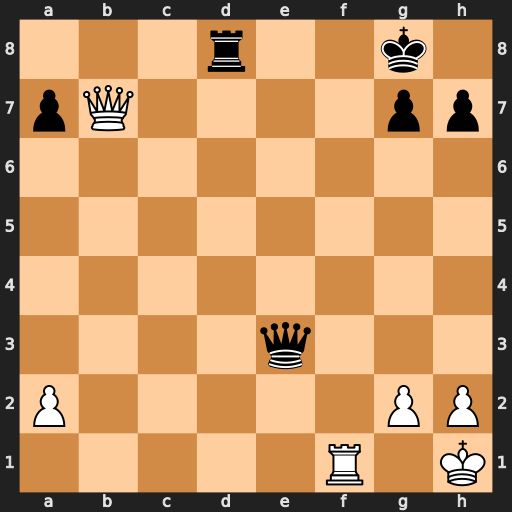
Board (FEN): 3r2k1/pQ4pp/8/8/8/4q3/P5PP/5R1K
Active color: w
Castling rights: -
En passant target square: -
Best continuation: Qf7+ Kh8 Qf8+ Rxf8 Rxf8#